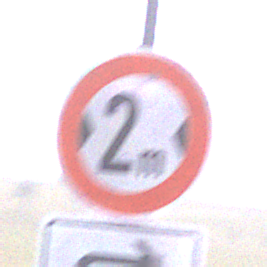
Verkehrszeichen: TatsaechlicheBreite2
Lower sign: RichtungsangabeDurchPfeile5
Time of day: Midday
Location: Outdoor (Nature)
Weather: Overcast
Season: Autumn
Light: Natural